Interaction volume radius: 5 \u00c5
Interaction volume height: 10 \u00c5
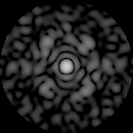
Disorder parameter: 0.6823